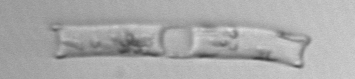
Label: Eucampia